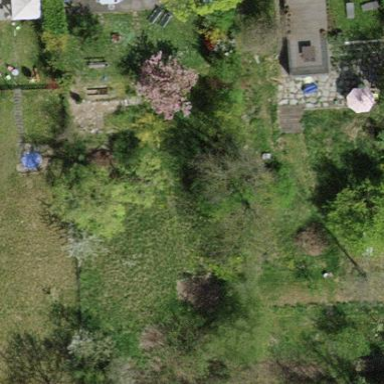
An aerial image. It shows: Garden enclosed by fence.